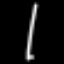
Label: pencil